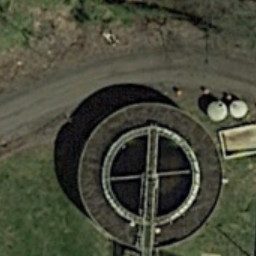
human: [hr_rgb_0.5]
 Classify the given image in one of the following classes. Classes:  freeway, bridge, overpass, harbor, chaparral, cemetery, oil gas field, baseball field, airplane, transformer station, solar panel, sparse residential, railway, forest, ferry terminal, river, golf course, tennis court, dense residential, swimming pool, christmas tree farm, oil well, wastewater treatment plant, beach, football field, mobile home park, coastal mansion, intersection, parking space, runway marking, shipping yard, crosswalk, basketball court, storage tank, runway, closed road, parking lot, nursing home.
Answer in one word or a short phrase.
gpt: wastewater treatment plant